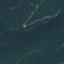
Land use / land cover class: Forest